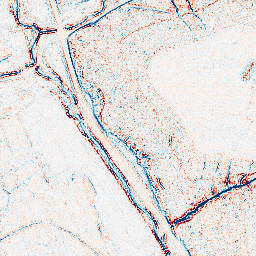
Category: classical
Decomposition family: uniform
Decomposition parameters: size: 3
Upsampling method: cubic_mitchell
Upsampling parameters: scale: 4
Upsampling scale: 4